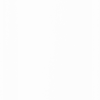
Label: dusty